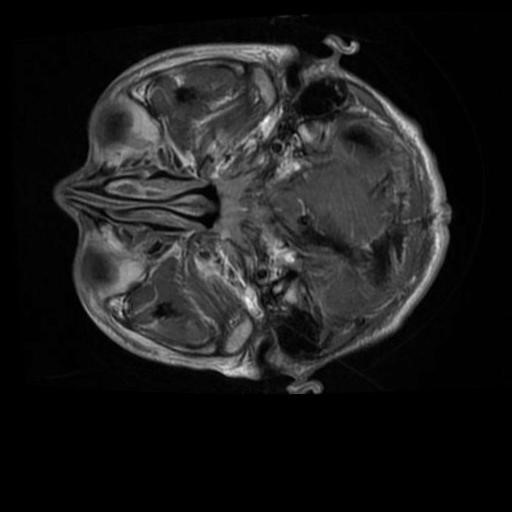
Label: brain_glioma